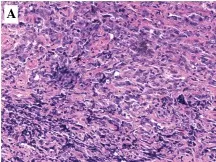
Immunohistochemical staining of the tissues was performed. (A) Nasopharyngeal carcinoma with dark nucleoli (hematoxylin and eosin staining; magification, x200).
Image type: pathology (immunostaining)